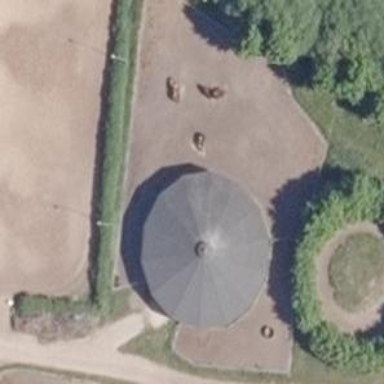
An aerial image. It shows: Building identified as silo.